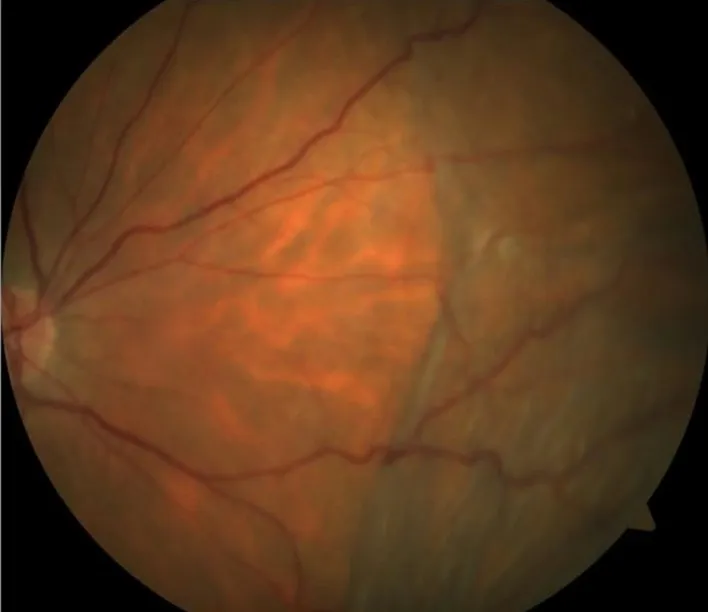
Color photograph of the right eye, obtained 3 days after the discontinuation of the fixed combination of 0.5% timolol maleate and 1% dorzolamide, showing marked resolution of the original choroidal detachment.
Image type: ophthalmic_imaging (fundus_photograph)